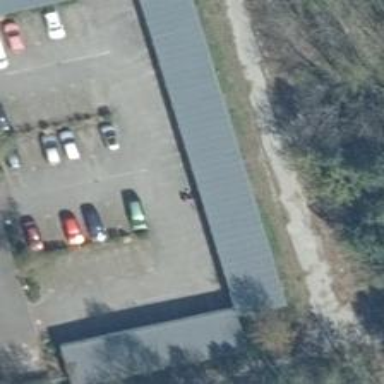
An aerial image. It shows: Parking aisle designated as service road.